Interaction volume radius: 5 \u00c5
Interaction volume height: 20 \u00c5
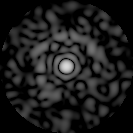
Disorder parameter: 0.7817